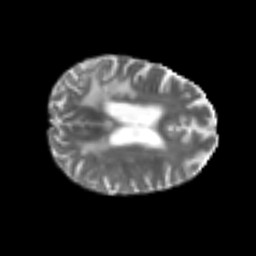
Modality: T2w
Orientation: axial
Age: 50
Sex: female
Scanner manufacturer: siemens
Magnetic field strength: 3 T
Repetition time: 4.999 s
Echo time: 0.07946 s